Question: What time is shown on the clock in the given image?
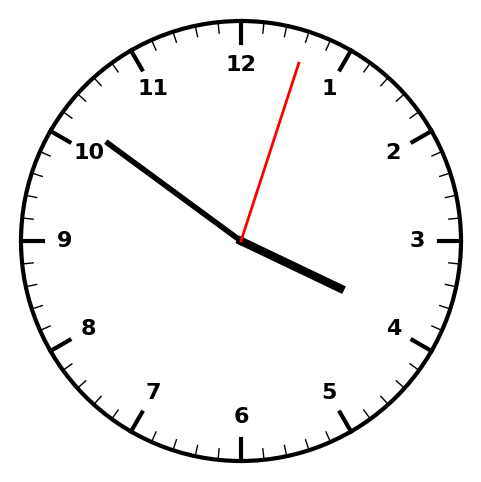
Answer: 03:51:03